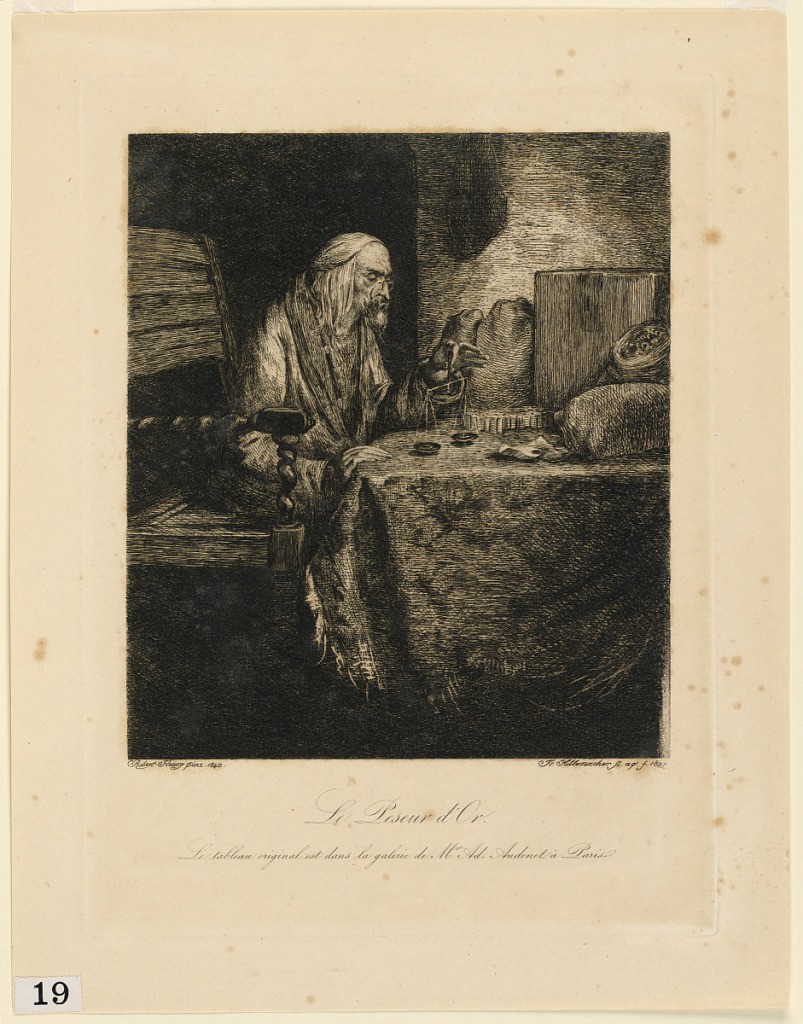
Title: The Gold-Weigher
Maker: Frédéric-Désiré Hillemacher, French, 1811 - 1886
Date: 1847
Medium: Etching on tan paper
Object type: Print
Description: An old man sits in semi-gloom at a table, weighing gold.